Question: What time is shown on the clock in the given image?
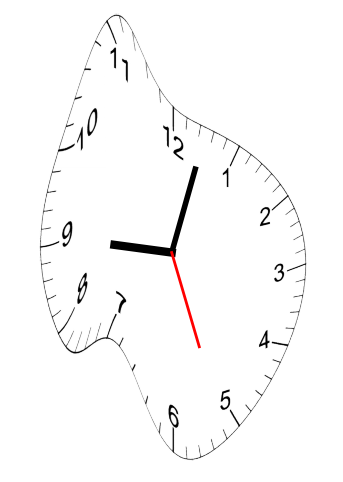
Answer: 09:02:26